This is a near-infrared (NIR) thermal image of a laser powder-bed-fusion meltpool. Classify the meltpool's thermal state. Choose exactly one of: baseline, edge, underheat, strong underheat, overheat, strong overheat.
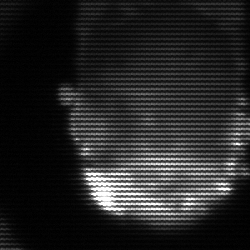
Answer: baseline